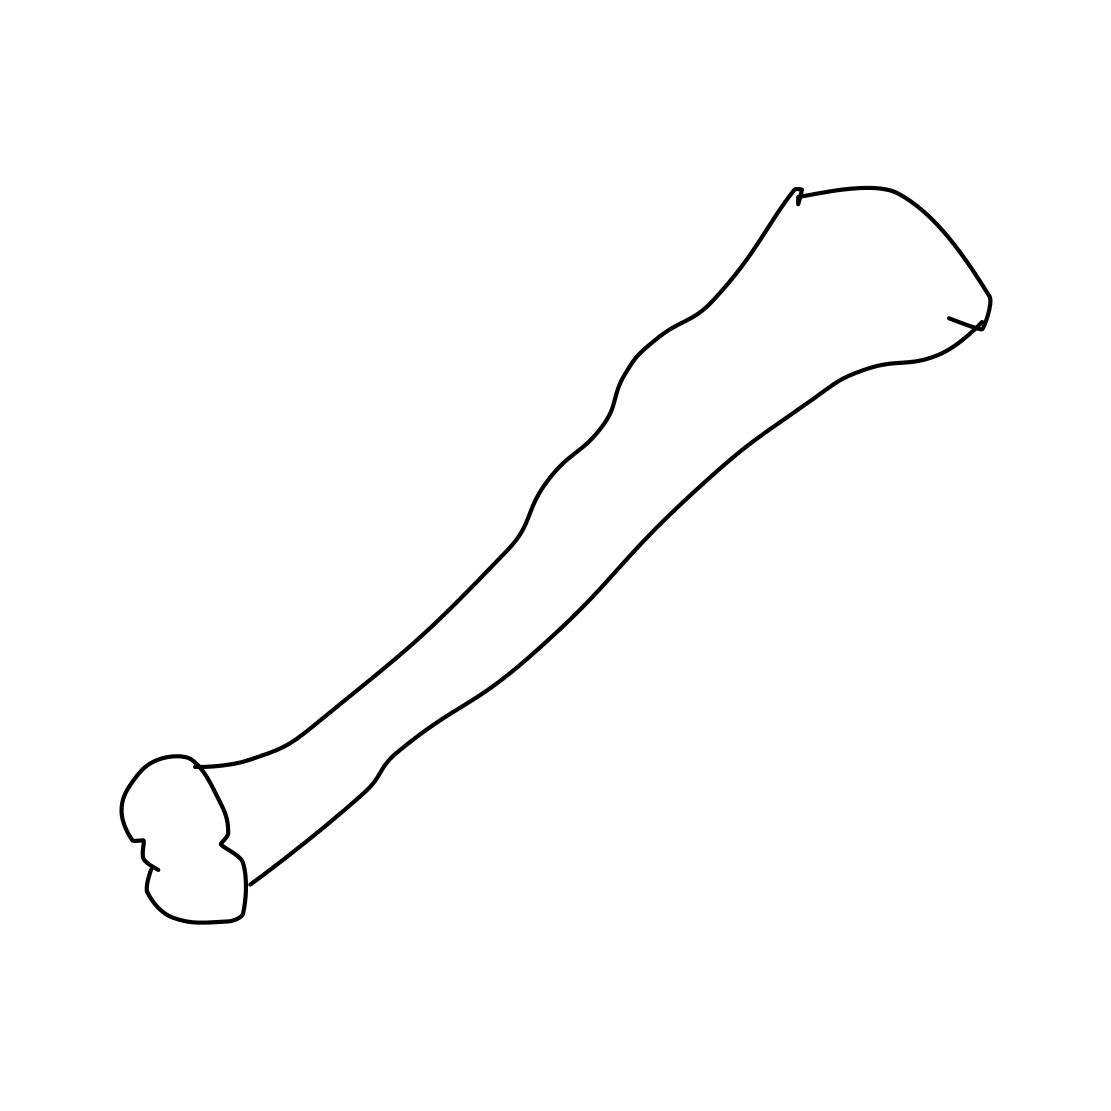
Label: baseball bat